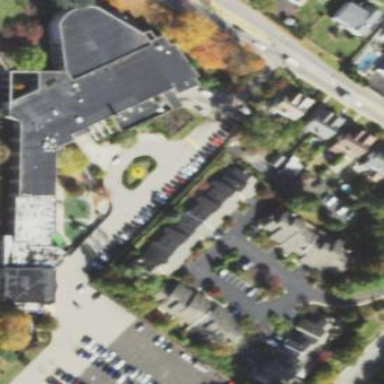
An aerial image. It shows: Building.